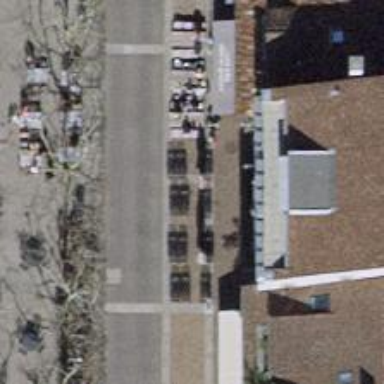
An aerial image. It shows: Floor bicycle parking area.